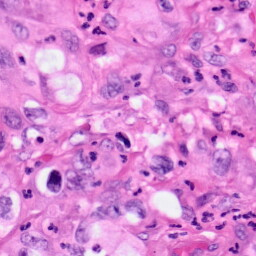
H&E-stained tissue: Pancreatic